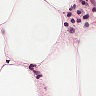
Metastatic tissue present: no